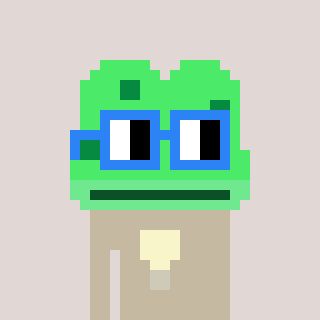
a pixel art character with square blue glasses, a frog-shaped head and a bege-colored body on a warm background